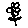
Label: flower